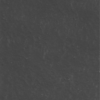
Label: not_dusty